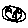
Label: moon